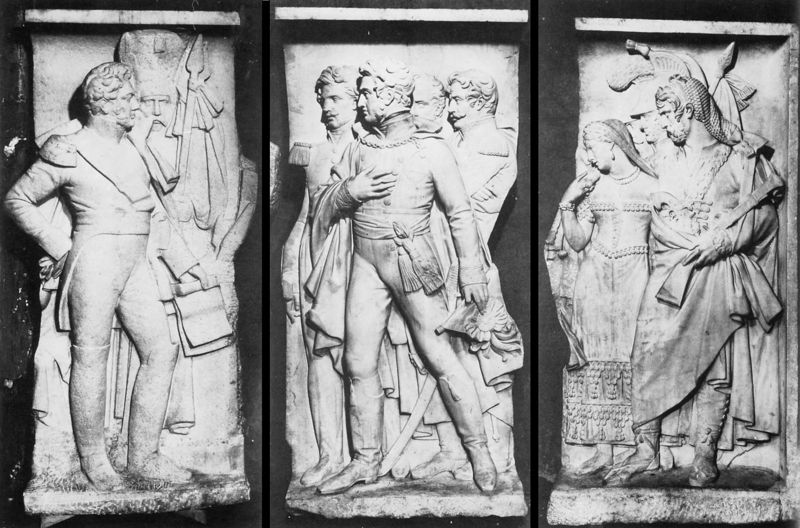
Titel: Die Kapitulation des Generals Ballesteros bei Campillo
Künstler: Louis Petitot
Institution: Paris, Musée du Louvre
Schlagwörter: blätter, mann, umhang, brust, frankreich, frau, kleid, marmor, männer, ohrring, profil, gürtel, anzug, bart, schnurrbart, knoten, stein, hände, fransen, haare, drei, locken, perlen, schärpe, relief, schrift, papier, stab, fahne, hosen, kette, französisch, franzosen, bischof, lanze, soldaten, bildhauerei, bauer, stolz, antike, militär, schwert, säbel, uniform, bürger, napoleon, degen, helm, scherpe, stiefel, rolle, tracht, fries, papierrolle, brief, klerus, priester, bommel, speer, siegel, urkunde, reliefs, jakobiner, dokument, grabmal, heroen, umhand, teile, tafeln, stifel, sper, hauptmann, freu, handhaltung, 19. jh., suleika, backenbaret, enverhandlung